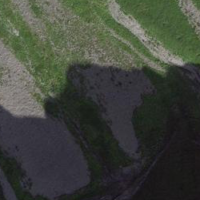
EUNIS habitat code: 48
Species observed at this site:
Saxifraga aizoides